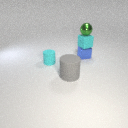
large gray rubber cylinder in front of small cyan rubber cylinder